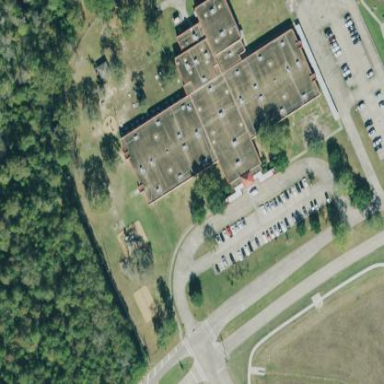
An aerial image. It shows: School building.